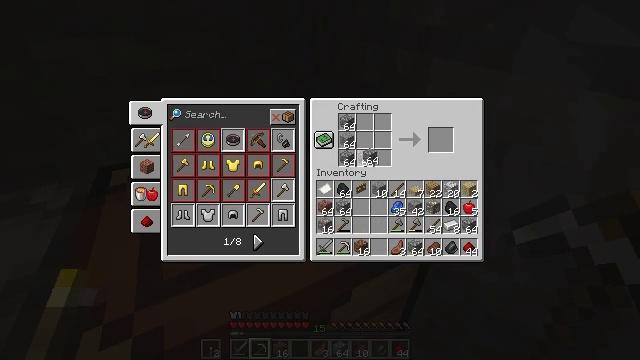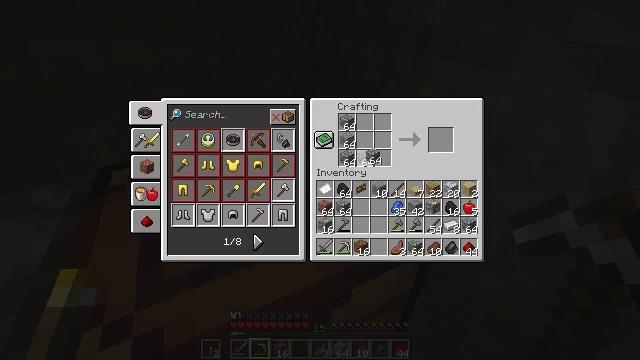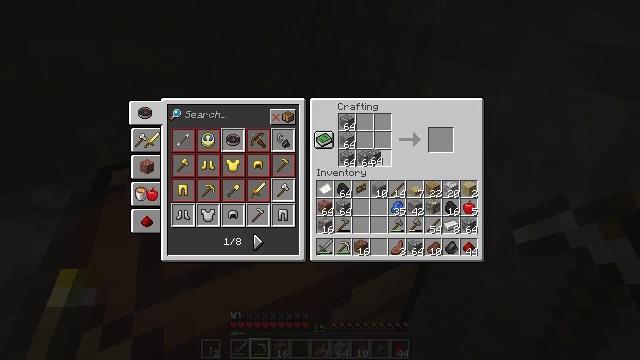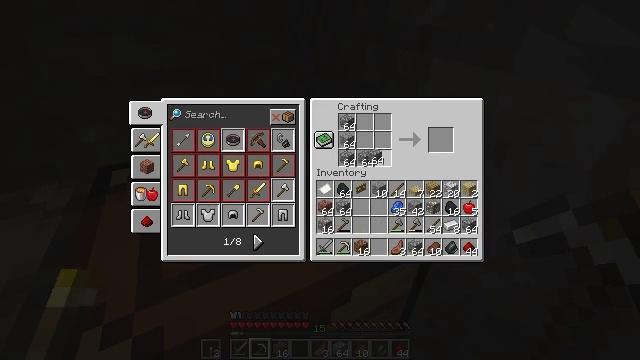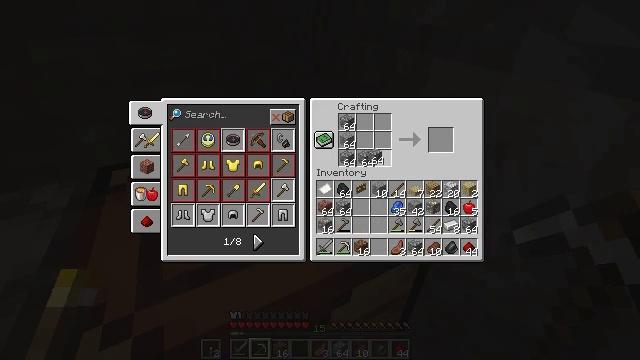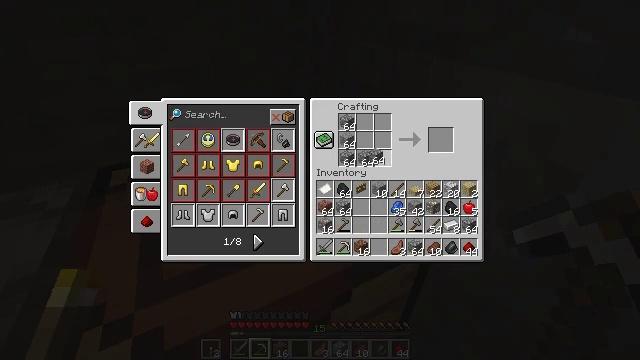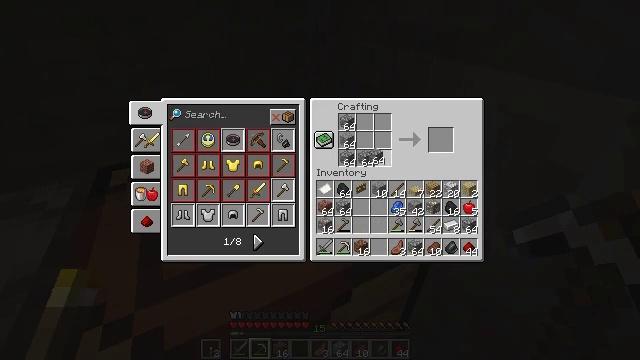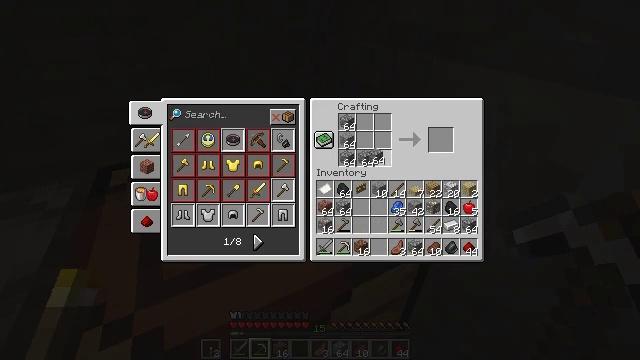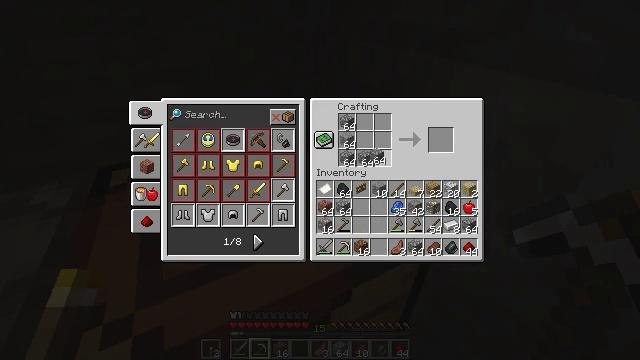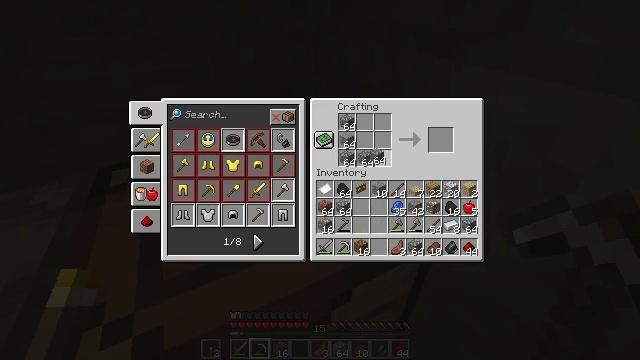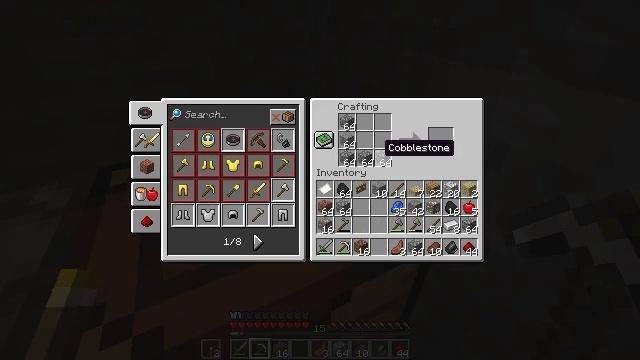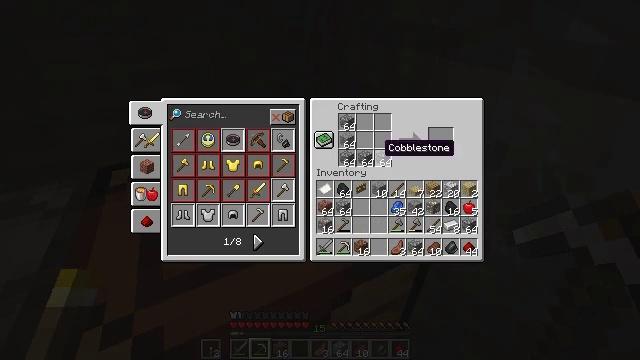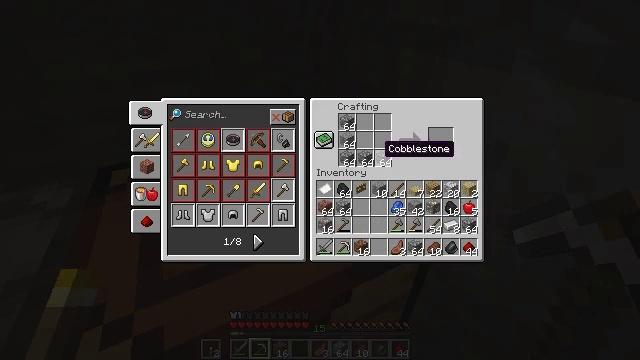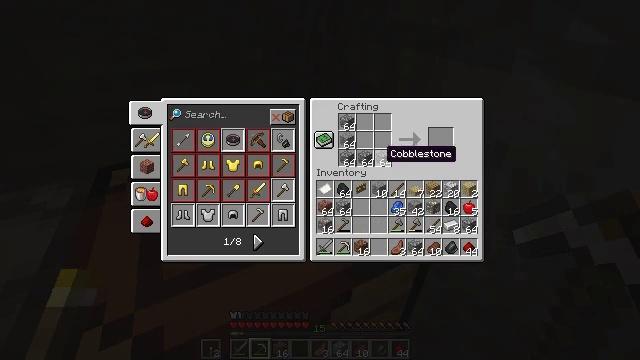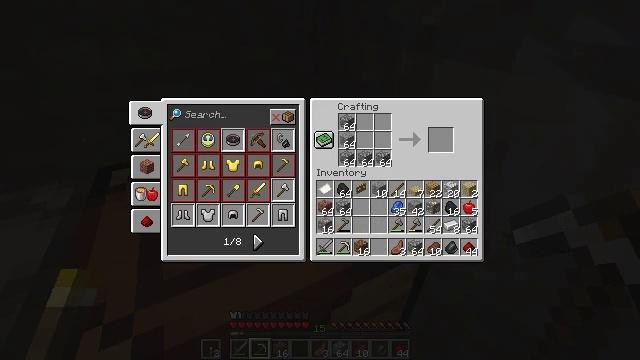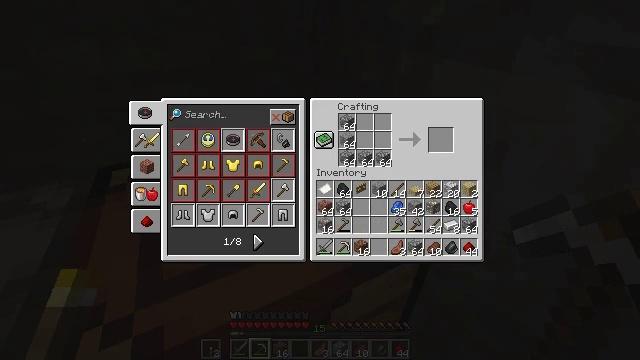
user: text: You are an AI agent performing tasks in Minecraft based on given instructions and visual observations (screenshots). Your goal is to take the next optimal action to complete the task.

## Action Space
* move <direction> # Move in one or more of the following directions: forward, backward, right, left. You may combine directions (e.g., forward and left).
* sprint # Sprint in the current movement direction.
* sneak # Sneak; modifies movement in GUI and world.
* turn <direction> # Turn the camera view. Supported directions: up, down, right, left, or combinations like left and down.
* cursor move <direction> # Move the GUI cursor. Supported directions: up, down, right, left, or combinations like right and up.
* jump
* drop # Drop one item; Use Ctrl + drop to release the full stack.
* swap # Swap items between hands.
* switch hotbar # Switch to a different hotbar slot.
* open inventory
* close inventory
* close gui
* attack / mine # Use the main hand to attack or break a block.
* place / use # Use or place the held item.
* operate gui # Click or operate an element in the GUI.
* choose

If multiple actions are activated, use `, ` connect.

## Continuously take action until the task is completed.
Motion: motion action
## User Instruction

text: Combine cobblestone to craft cobblestone stairs.
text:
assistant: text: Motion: no_op
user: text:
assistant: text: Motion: no_op
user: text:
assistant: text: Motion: no_op
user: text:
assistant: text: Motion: no_op
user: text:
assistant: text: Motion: no_op
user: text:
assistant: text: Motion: no_op
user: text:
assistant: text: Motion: operate gui
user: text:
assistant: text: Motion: operate gui
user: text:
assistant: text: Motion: operate gui
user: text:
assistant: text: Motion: no_op
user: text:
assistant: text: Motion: no_op
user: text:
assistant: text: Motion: no_op
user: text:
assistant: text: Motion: no_op
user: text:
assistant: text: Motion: no_op
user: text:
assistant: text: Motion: no_op
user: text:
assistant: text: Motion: cursor move down
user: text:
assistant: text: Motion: no_op
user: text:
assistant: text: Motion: no_op
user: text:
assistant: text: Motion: no_op
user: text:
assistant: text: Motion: no_op
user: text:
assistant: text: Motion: no_op
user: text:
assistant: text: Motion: no_op
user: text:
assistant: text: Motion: no_op
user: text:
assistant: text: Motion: no_op
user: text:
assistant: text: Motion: cursor move left
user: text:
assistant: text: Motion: no_op
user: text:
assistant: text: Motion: no_op
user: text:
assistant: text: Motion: no_op
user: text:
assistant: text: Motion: no_op
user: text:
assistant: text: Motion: no_op